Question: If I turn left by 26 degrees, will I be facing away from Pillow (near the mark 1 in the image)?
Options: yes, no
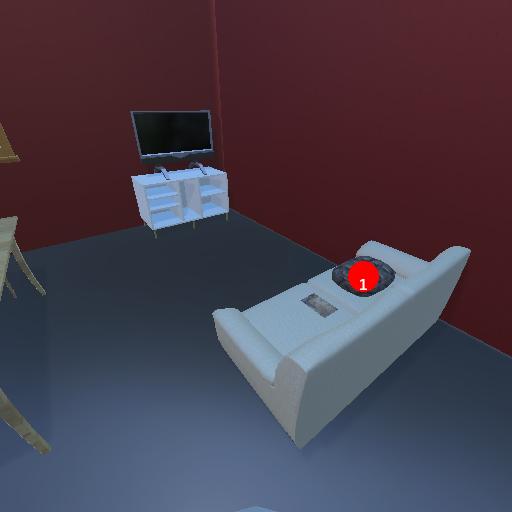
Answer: yes